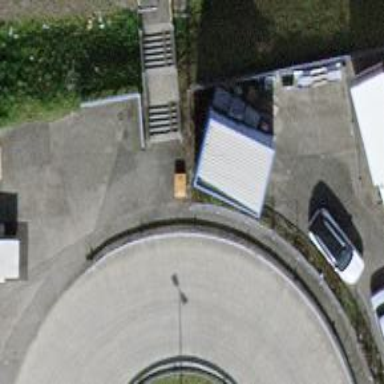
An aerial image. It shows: Road with steps.